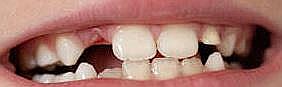
Condition: hypodontia